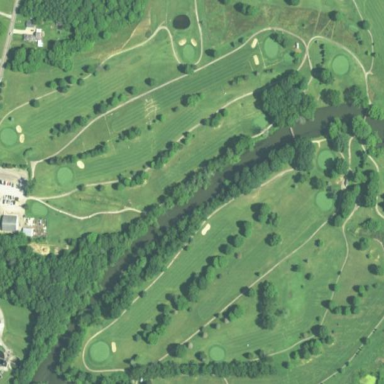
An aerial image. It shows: Golf course surrounded by greenery.